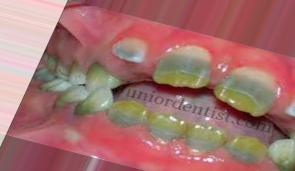
Condition: Tooth Discoloration